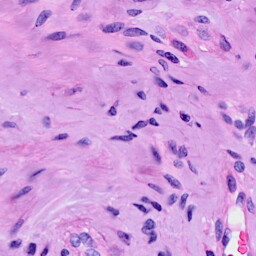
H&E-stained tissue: Cervix